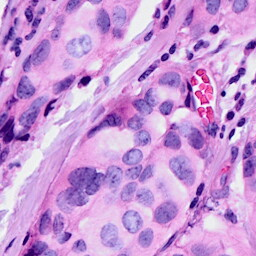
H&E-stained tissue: Breast